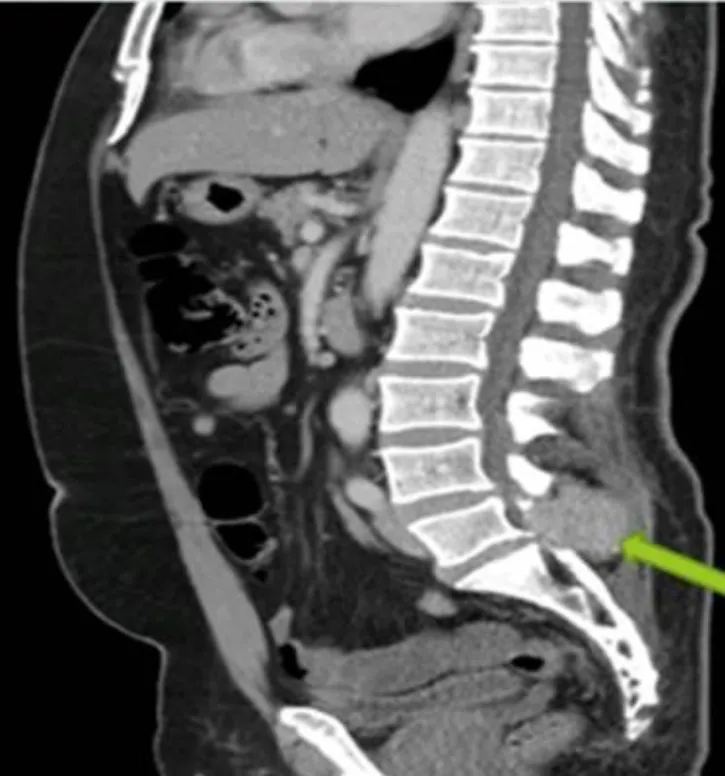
A soft tissue density enhancing expansile lytic lesion involving the spinous process of the L5 vertebra.
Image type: radiology (ct)